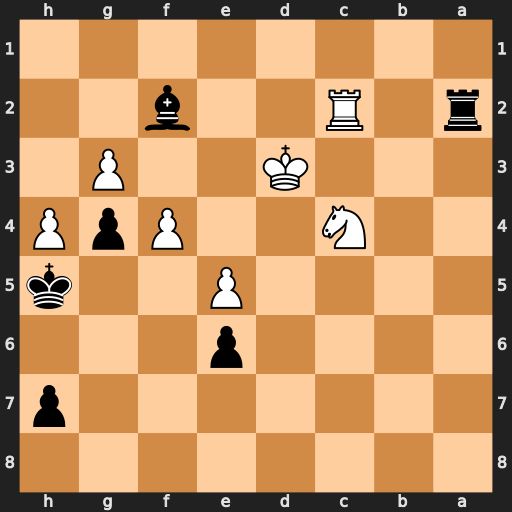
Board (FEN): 8/7p/4p3/4P2k/2N2PpP/3K2P1/r1R2b2/8
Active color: b
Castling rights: -
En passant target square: -
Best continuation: Rxc2 Kxc2 Bxg3